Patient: sex F, age 19
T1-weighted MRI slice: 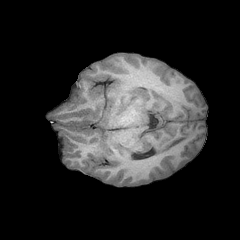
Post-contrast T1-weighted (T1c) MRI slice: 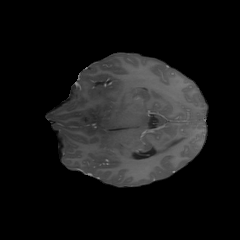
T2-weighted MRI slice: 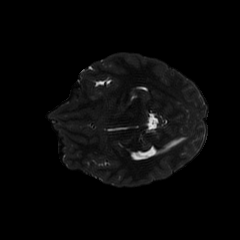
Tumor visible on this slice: yes
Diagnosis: Astrocytoma, IDH-mutant
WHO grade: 4